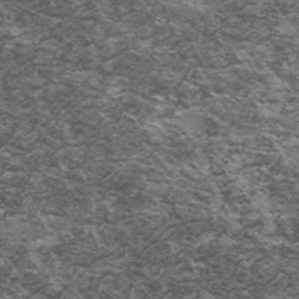
Label: frost